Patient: sex F, age 61
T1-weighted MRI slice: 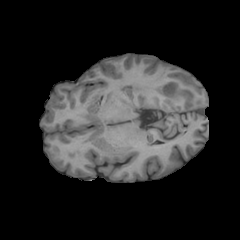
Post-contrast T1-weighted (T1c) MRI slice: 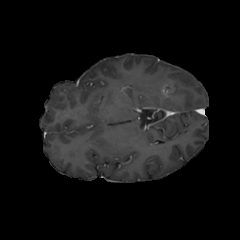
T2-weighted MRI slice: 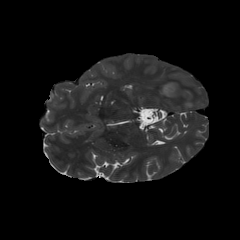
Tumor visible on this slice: yes
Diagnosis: Glioblastoma, IDH-wildtype
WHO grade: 4